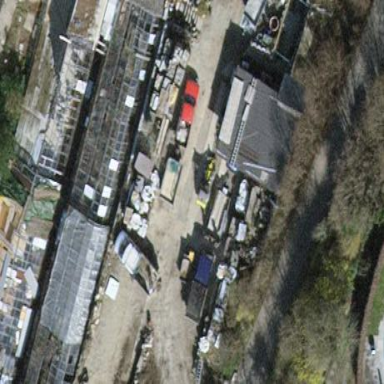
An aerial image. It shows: Greenhouse.